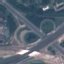
Land use / land cover class: Highway